Question: Hay I'm trying to learn how to use Graphics in java and I'm writing a very simple code that takes an image and moves it across the window in a line and when it hits the edge of the window it moves down a few pixels and starts back at the other end.
My problem is that my program isn't removing the previous image when it repaints() so instead of 1 image just being moved across I'm getting a long string of images (I'm also having a weird problem where the button I use to repaint() is getting it's image duplicated at the top left of the window but 1 issue at a time I think)
here's the code for the 2 class files I'm using:
'''
public class TestieImages extends JFrame implements ActionListener{
ImagePanel jj =new ImagePanel();
TestieImages(){
setTitle("TestFrame");
setResizable(false);
setDefaultCloseOperation(JFrame.EXIT_ON_CLOSE);
setSize(582,604);
JButton butt = new JButton("The butt");
butt.addActionListener(this);
butt.setActionCommand("1");
butt.setBounds(200, 200, 80, 24);
add(butt);
add(jj);
setVisible(true);
}
@Override
public void actionPerformed(ActionEvent e) {
String action= e.getActionCommand();
int x=jj.getXCoord();
int y=jj.getYCoord();
if (action.equals("1")){
if (x<=448){
jj.setX(x+64);
}
else{
jj.setX(0);
jj.setY(y+64);
}
jj.repaint();
}
}
public static void main(String[] args) {
JFrame j = new TestieImages();
'''
}
}
ImagePanel
'''
public class ImagePanel extends JPanel{
private int x=0;
private int y=0;
private BufferedImage image;
ImagePanel() {
try {
image = ImageIO.read(new File("C:\Users\dleitrim09\Documents\NetBeansProjects\TestieImages\src\Resources\Wall.png"));
} catch (IOException ex) {
// handle exception...
}
}
void setX (int newx){
x=newx;
}
void setY (int newy){
y=newy;
}
int getXCoord (){
return x;
}
int getYCoord (){
return y;
}
@Override
protected void paintComponent(Graphics g) {
g.drawImage(image, x, y, null);
}
'''
}
also here's the Output:

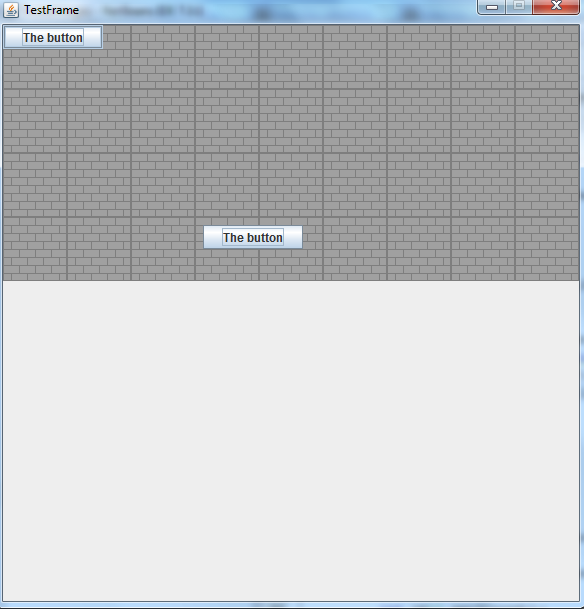
Answer: Think of your window as a painting. When you paint something to it, you paint over what is already there. So if you just paint your image then the image you painted previously still remains there.
So you need to 'wipe your canvas' before painting your image to the window. This will be done by the super class if you call 'super.paintComponent(g)' before your call to 'drawImage()'.